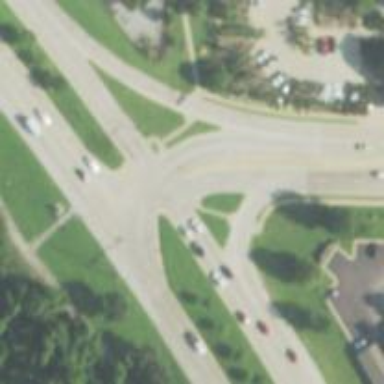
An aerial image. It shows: Asphalt road with primary link designation.